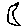
Label: moon